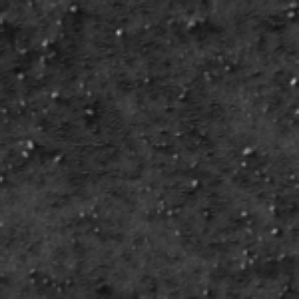
Label: frost